Interaction volume radius: 5 \u00c5
Interaction volume height: 15 \u00c5
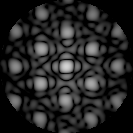
Disorder parameter: 0.1879